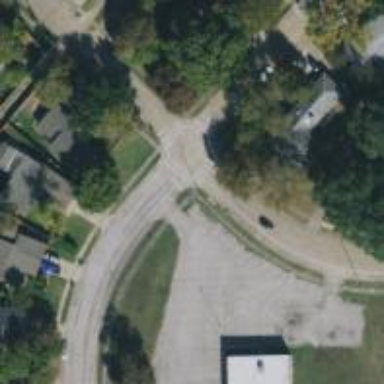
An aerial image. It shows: Crossing road.